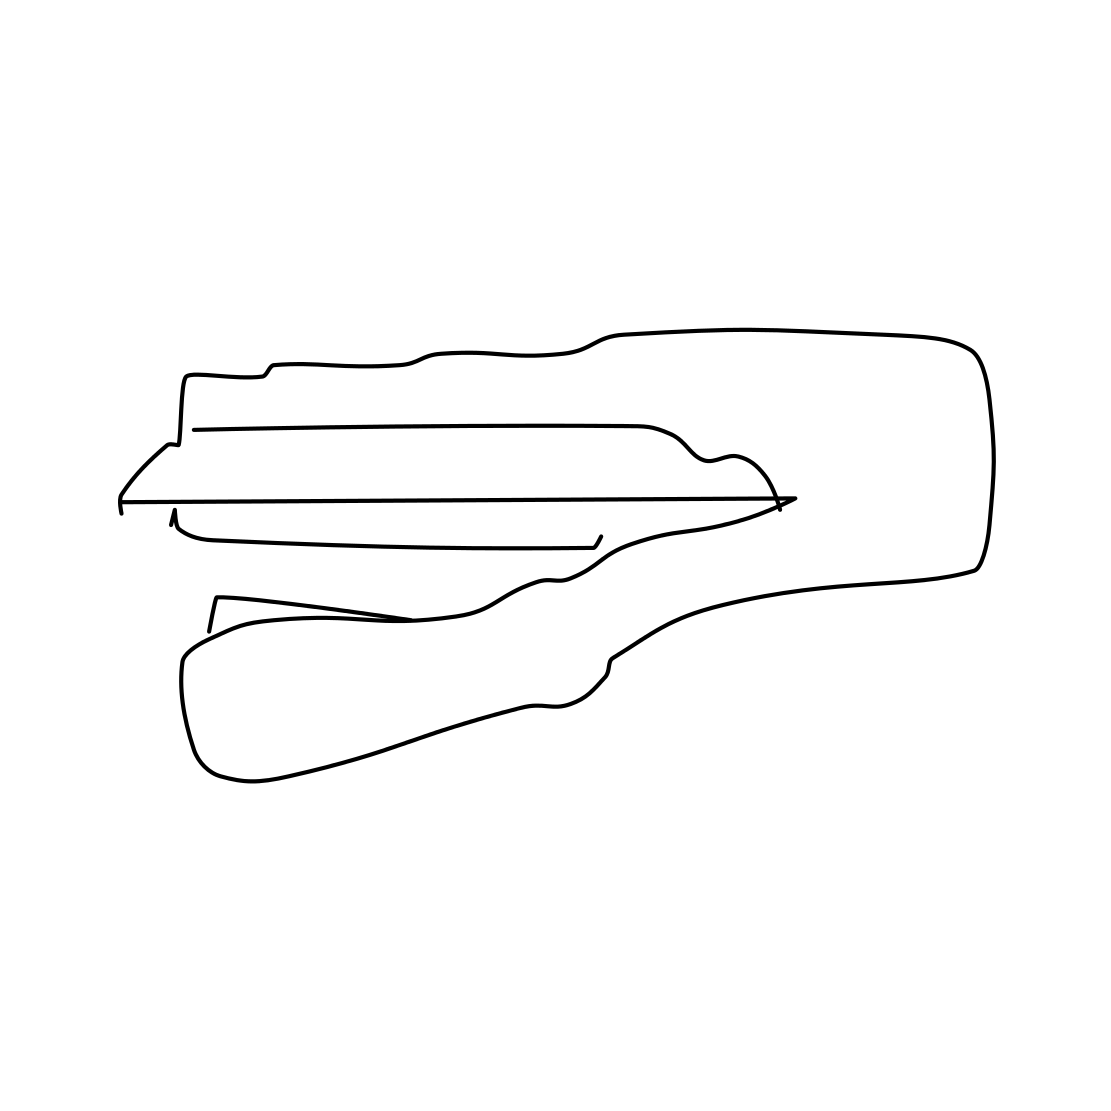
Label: stapler